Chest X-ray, PA view. Patient: 31 years old, sex M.
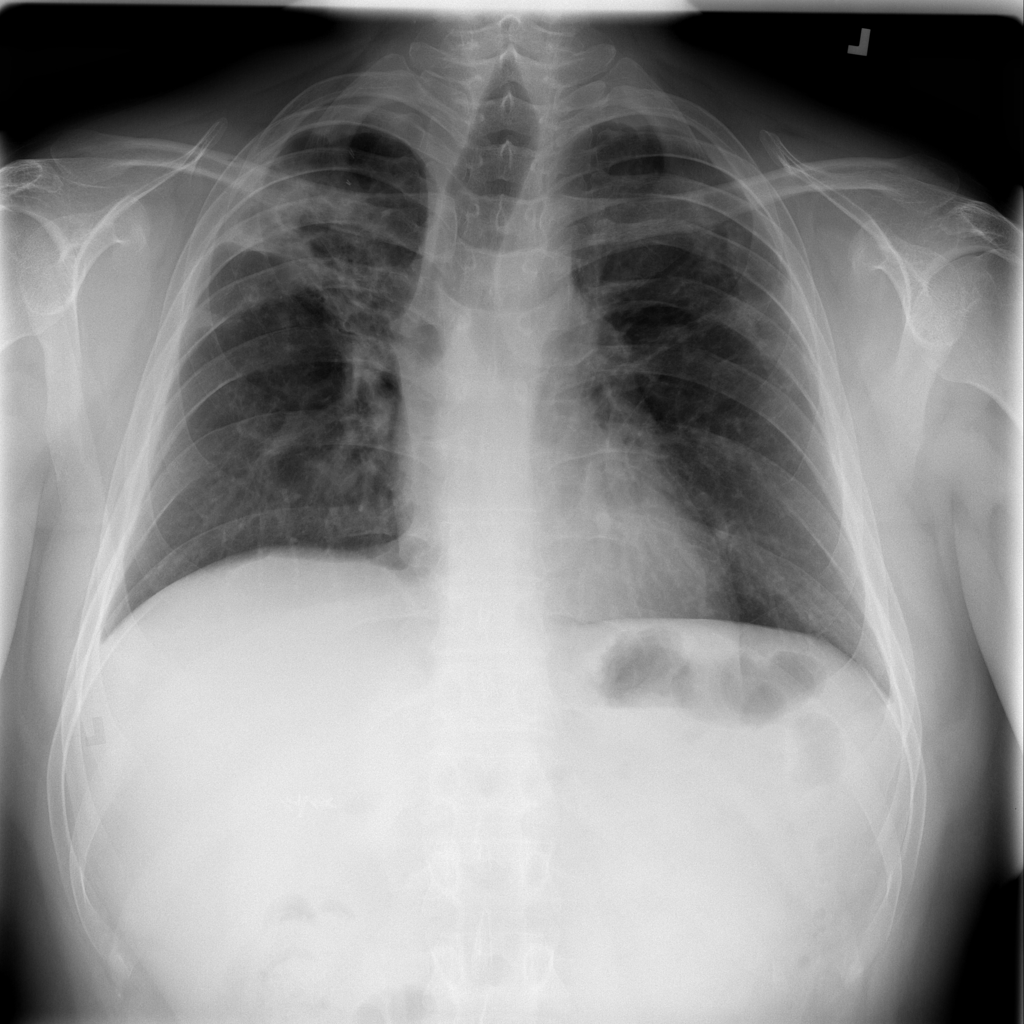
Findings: No Finding